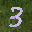
Label: 3